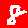
Digit: 8